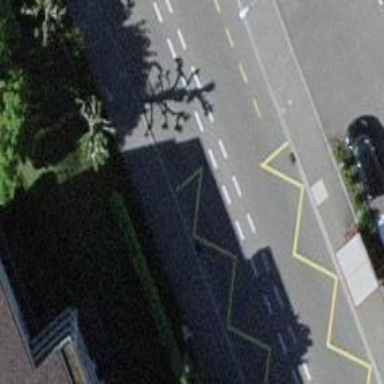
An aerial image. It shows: Public transport stop position.